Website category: sports
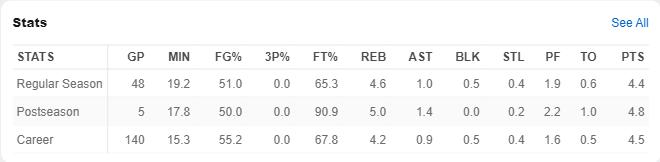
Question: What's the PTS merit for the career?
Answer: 4.5

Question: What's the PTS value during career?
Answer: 4.5

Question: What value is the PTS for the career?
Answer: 4.5